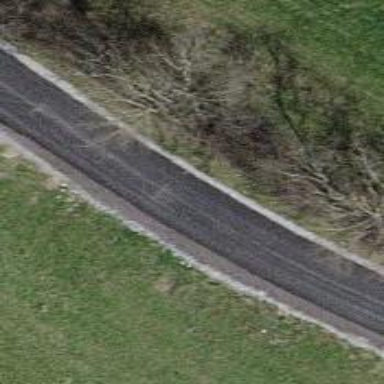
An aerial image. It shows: Unclassified road.